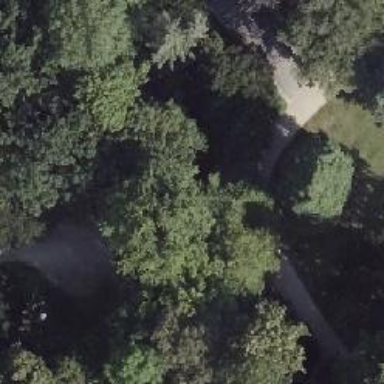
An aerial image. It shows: Broadleaved deciduous tree of Ginkgo genus.